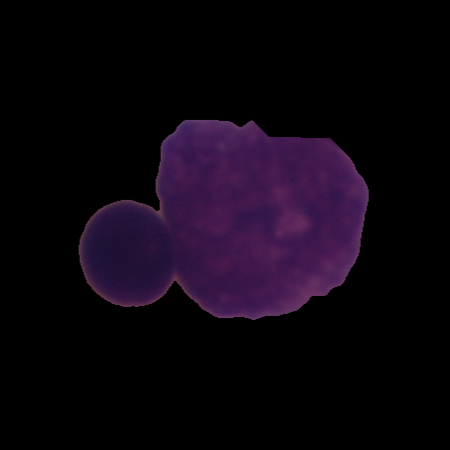
Label: cancer